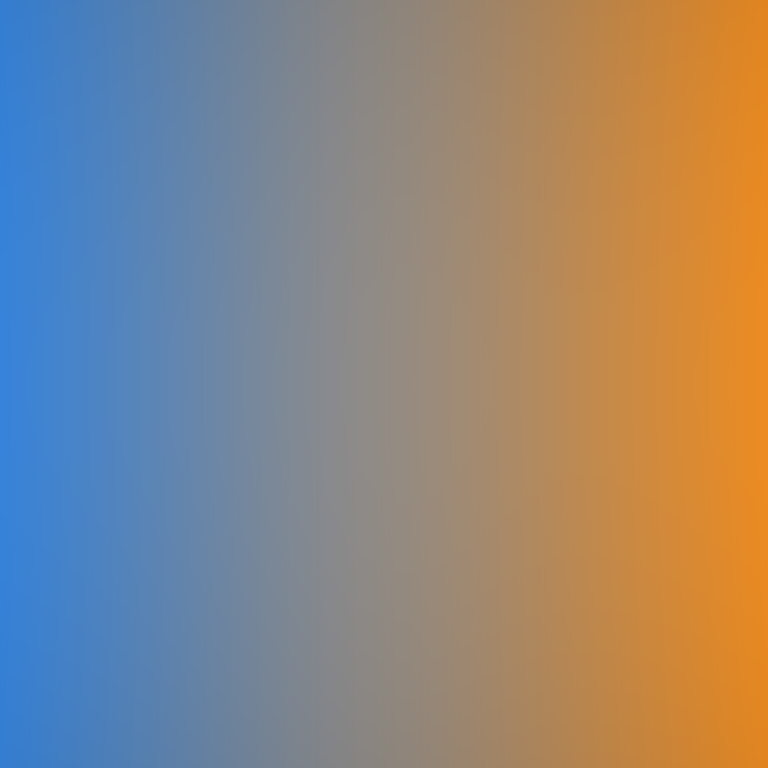
Abstract light effect, smooth gradient from cool blue to warm orange, calm atmosphere, soft glow, no room, no furniture, no objects.